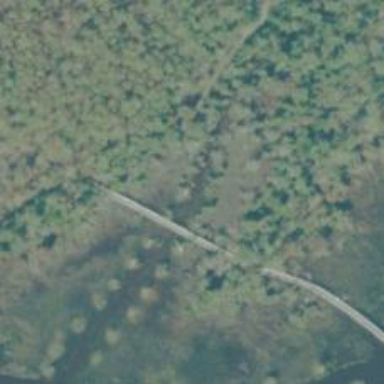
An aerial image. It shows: Culvert underpass for canal.